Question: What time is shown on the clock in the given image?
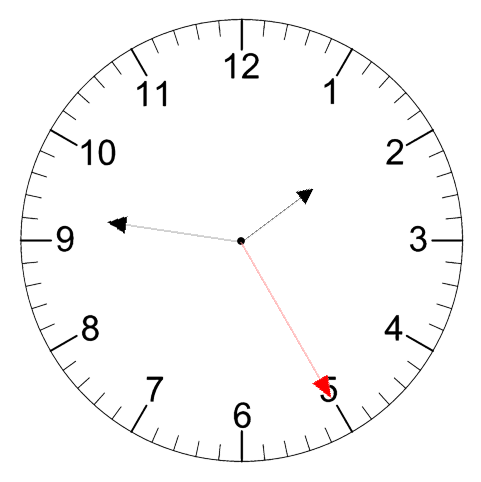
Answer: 01:46:25